Question: When using the designer in Visual Studio, a white bar appears at the top. I am unable to put any content in this bar as anything that goes near it goes underneath it.

This causes a black bar to appear where I can't place content and it is making it impossible to design the window, because all of the locations change from designer to run-time.
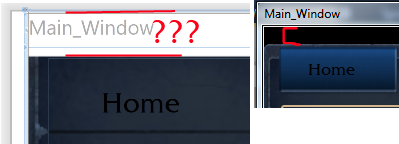
Answer: The white bar at the top is to allow room for the Window Bar. You can change the black gap at the top of the application by changing the margin of the grid that surrounds all the controls:
'''
<Grid Margin="0,-10,0,0">
</Grid>
'''
Where Margin="left,up,right,down" so Margin="0,-10,0,0" will move the whole grid margin up 10 more pixels, so you can add anything you want into that extra space up the top. This should also get rid of your black bar issue.